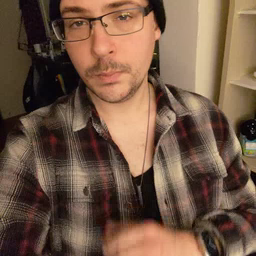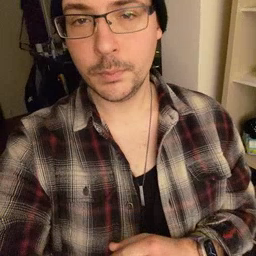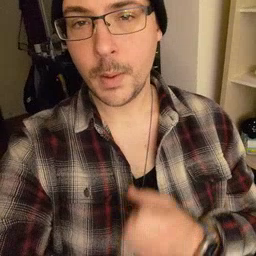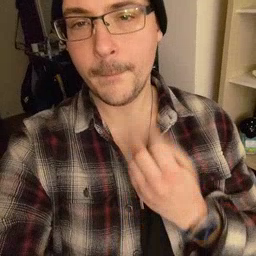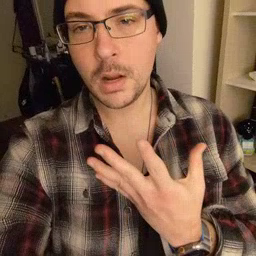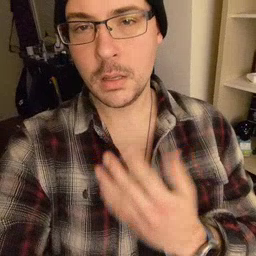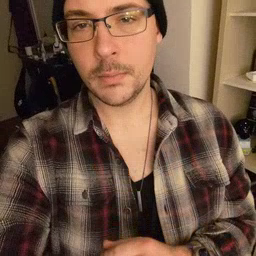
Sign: many